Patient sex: M
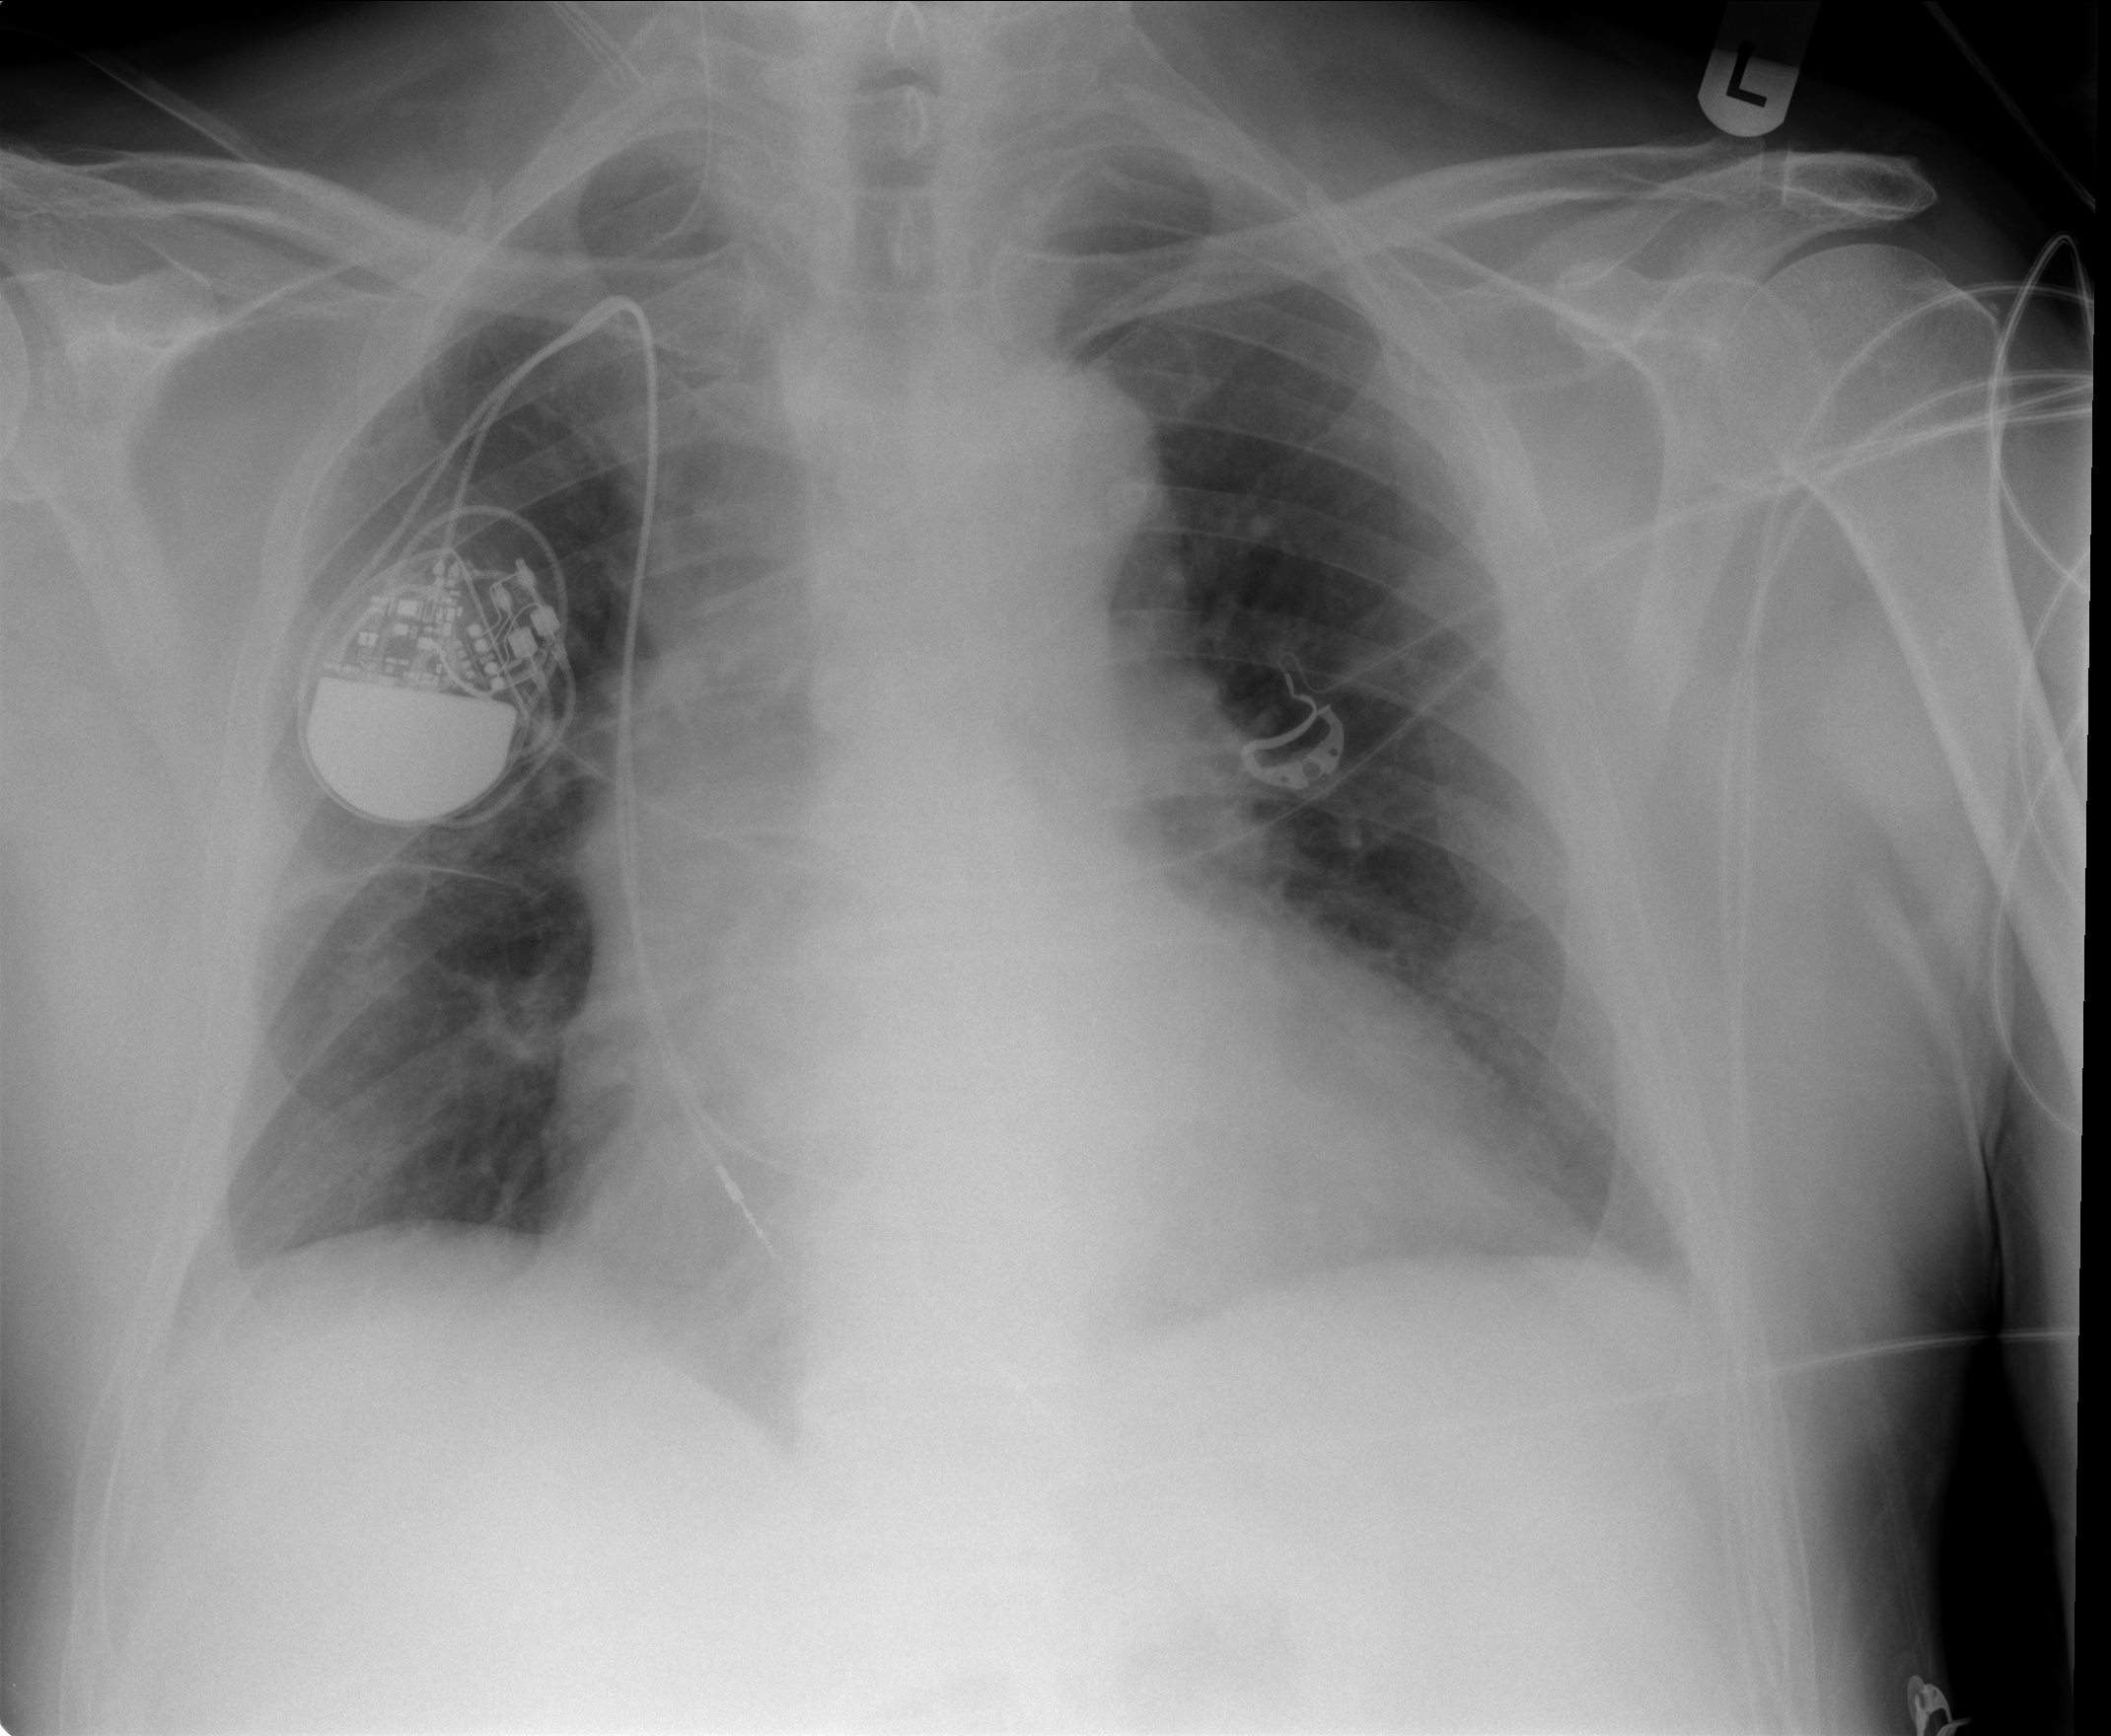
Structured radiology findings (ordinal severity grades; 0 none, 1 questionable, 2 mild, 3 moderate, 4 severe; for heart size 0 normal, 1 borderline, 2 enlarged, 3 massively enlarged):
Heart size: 2
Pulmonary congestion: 0
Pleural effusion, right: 1
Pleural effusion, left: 1
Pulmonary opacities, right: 0
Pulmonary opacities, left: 0
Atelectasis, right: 0
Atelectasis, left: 0